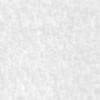
Label: no_change